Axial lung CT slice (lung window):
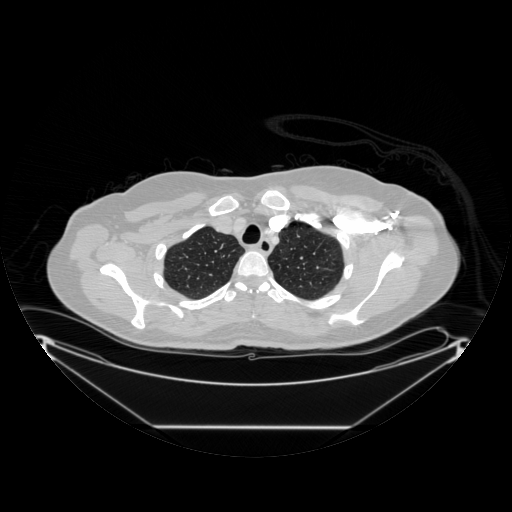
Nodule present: no